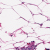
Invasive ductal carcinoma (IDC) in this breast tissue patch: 0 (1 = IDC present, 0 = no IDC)